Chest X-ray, PA view. Patient: 23 years old, sex F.
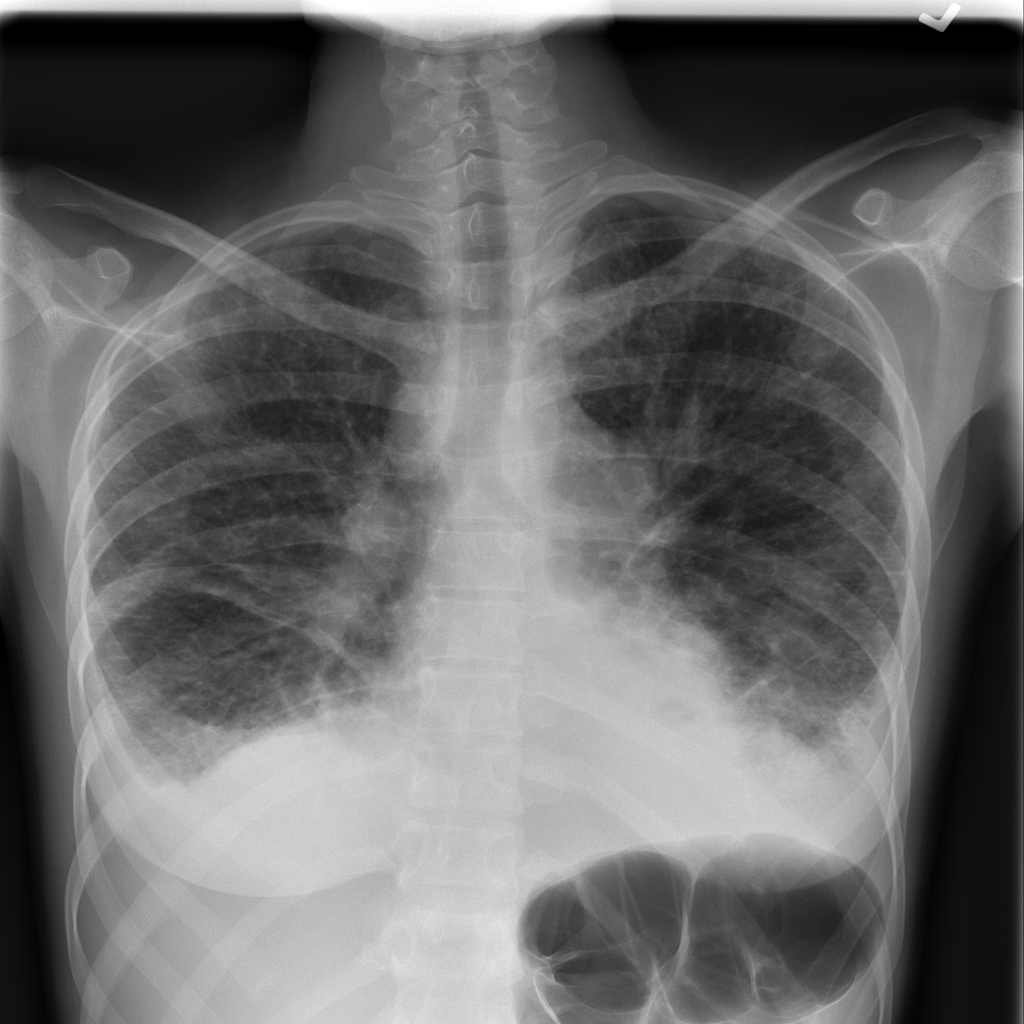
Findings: Effusion, Infiltration, Nodule, Pneumonia